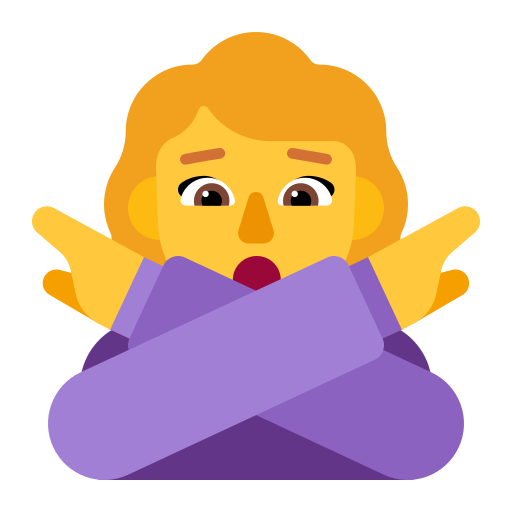
woman gesturing no flat default